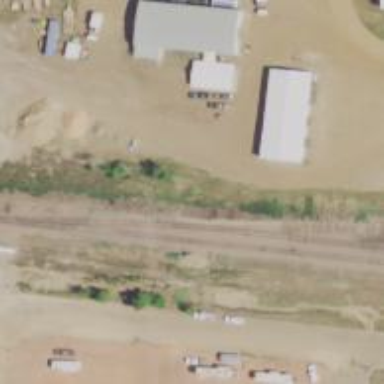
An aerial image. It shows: Railway siding with rails.